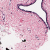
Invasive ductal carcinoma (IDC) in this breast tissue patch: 0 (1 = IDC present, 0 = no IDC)